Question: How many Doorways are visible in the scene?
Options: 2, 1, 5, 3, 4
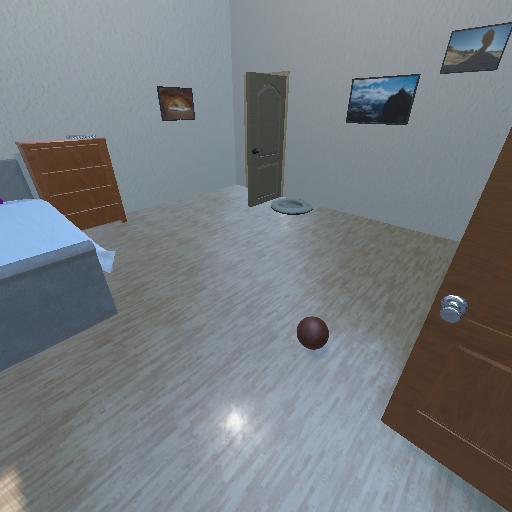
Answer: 2